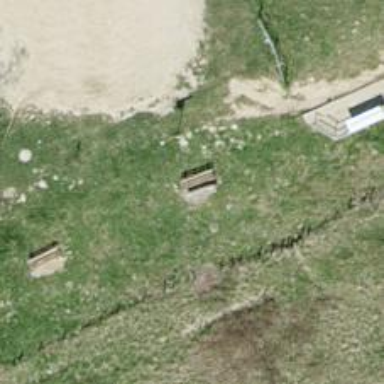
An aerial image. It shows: Brown bench.